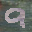
Label: 9